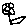
Label: flower